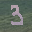
Label: 3